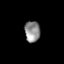
Tissue: prostate
Cell type: T cells
Senescence score: 0.3387
Nuclear area (px): 319
Mean DAPI intensity: 140.467